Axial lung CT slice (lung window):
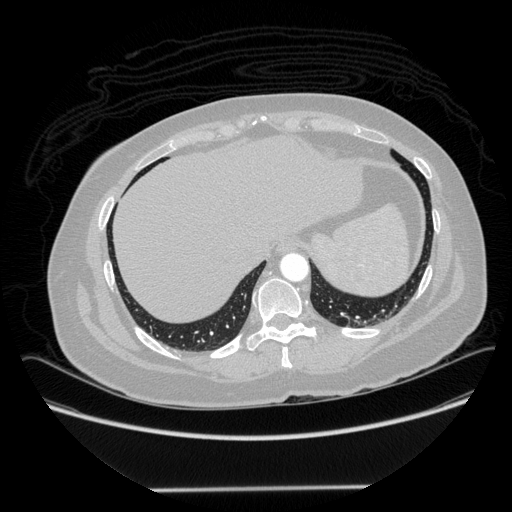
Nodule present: no